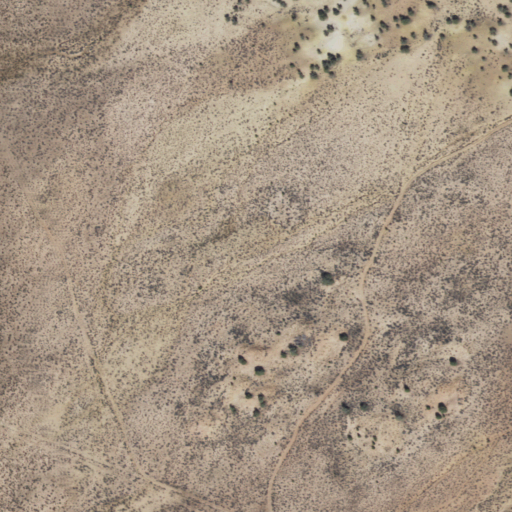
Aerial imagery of mountain in Arizona named First Mesa containing shrub and grassland